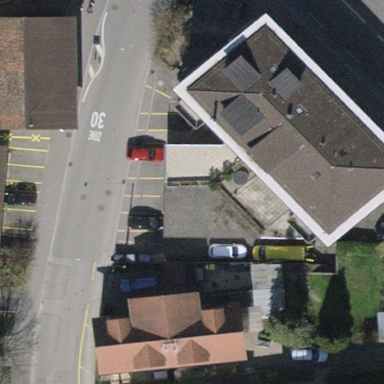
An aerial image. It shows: Apartments building with tiled roof.